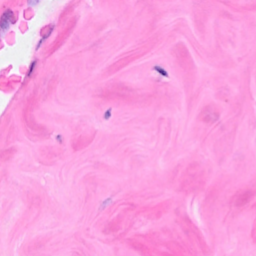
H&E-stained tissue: Breast